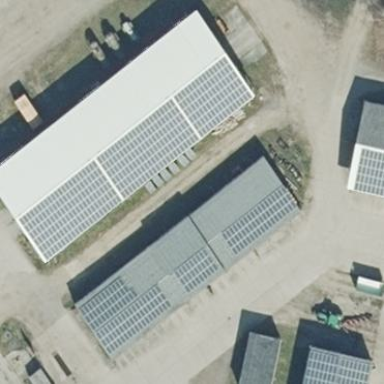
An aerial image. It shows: Gabled roof on farm auxiliary building.